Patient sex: F
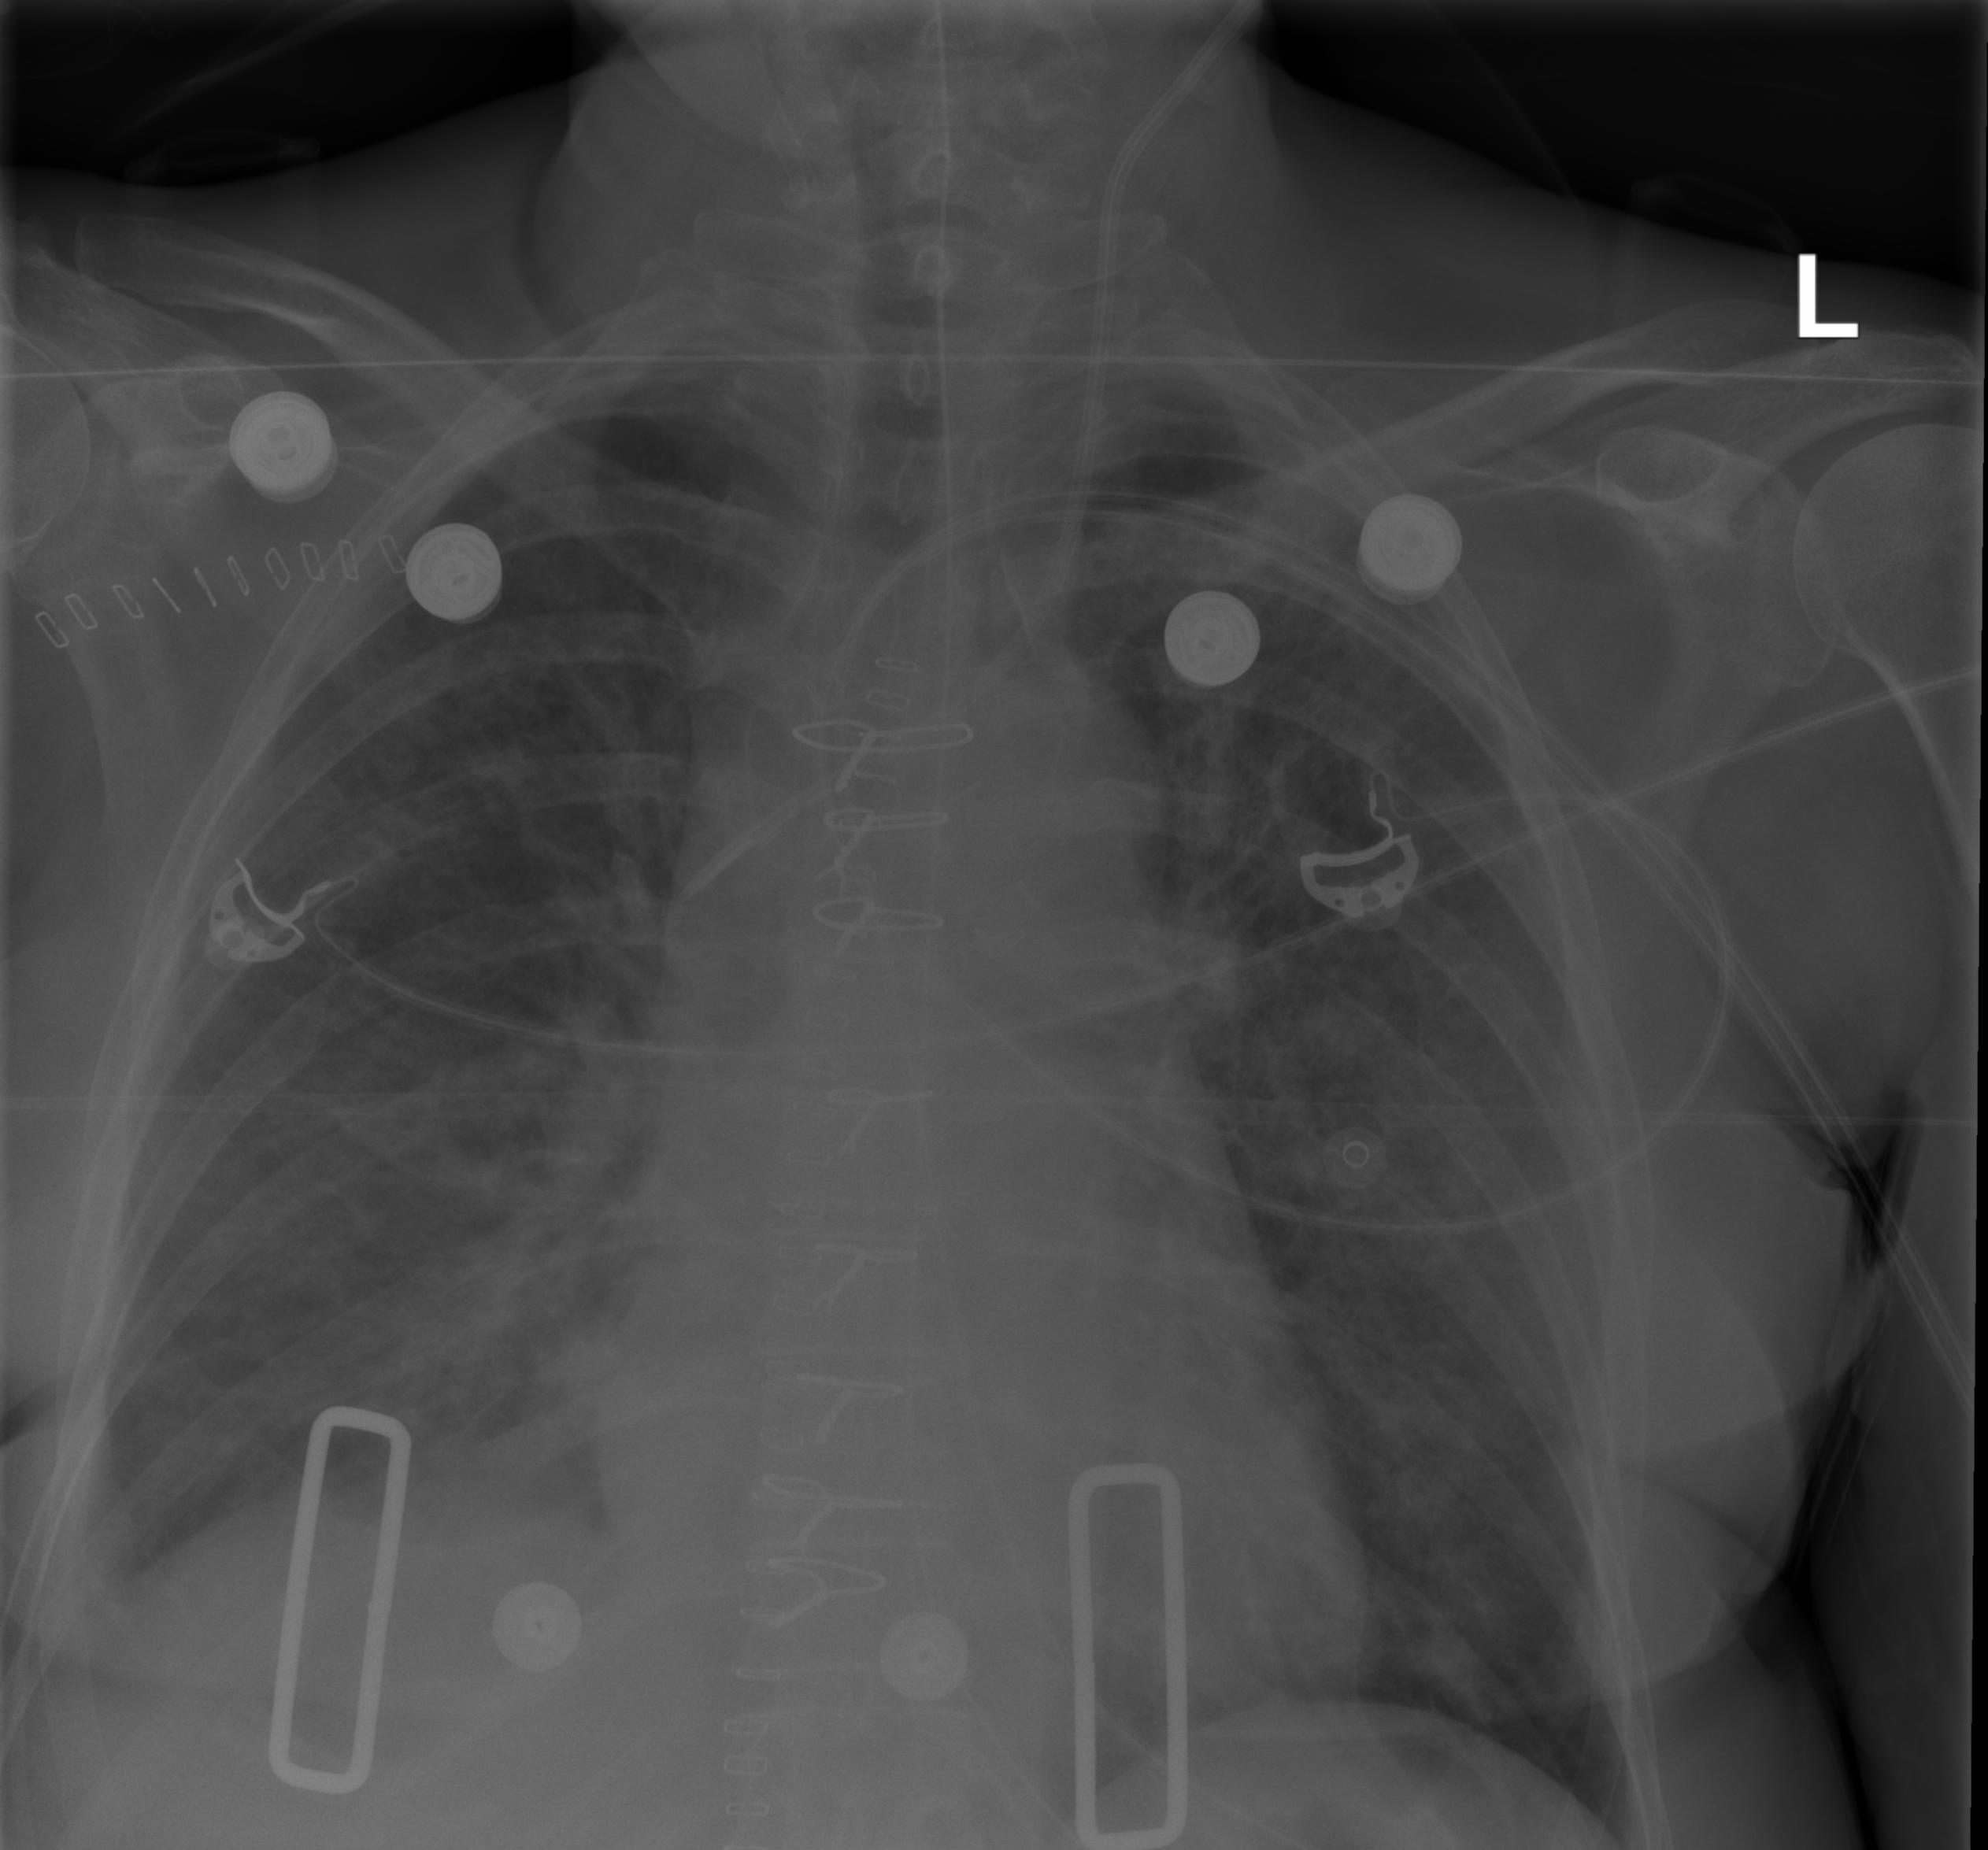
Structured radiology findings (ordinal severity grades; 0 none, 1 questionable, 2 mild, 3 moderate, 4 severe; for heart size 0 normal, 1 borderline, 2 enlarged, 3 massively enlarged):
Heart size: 0
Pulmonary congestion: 2
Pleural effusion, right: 2
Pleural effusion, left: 0
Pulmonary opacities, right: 2
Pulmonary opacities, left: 2
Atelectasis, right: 2
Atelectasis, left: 2